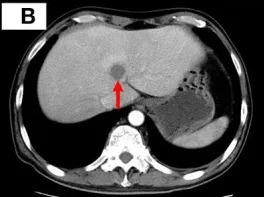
After. Low-dose decitabine combined with camrelizumab therapy in these 3 cases. Tumor lesions are indicated by red arrows.
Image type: radiology (ct)